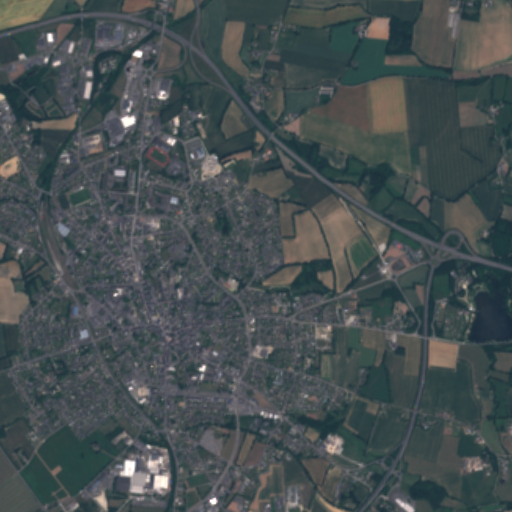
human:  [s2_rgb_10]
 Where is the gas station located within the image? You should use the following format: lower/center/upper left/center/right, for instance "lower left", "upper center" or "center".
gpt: The gas station is located in the upper left of the image.
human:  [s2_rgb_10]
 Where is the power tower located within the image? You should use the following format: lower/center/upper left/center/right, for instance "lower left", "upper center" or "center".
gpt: The power tower is located in the lower left of the image.
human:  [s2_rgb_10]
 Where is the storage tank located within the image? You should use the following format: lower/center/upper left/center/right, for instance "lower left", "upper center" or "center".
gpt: The storage tank is located in the upper right of the image.
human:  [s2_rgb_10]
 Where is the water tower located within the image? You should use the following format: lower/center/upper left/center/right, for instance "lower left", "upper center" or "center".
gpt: The water tower is located in the lower center of the image.
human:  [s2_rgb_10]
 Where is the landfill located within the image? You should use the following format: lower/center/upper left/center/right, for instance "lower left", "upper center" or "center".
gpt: There is no landfill in the image.